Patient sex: M
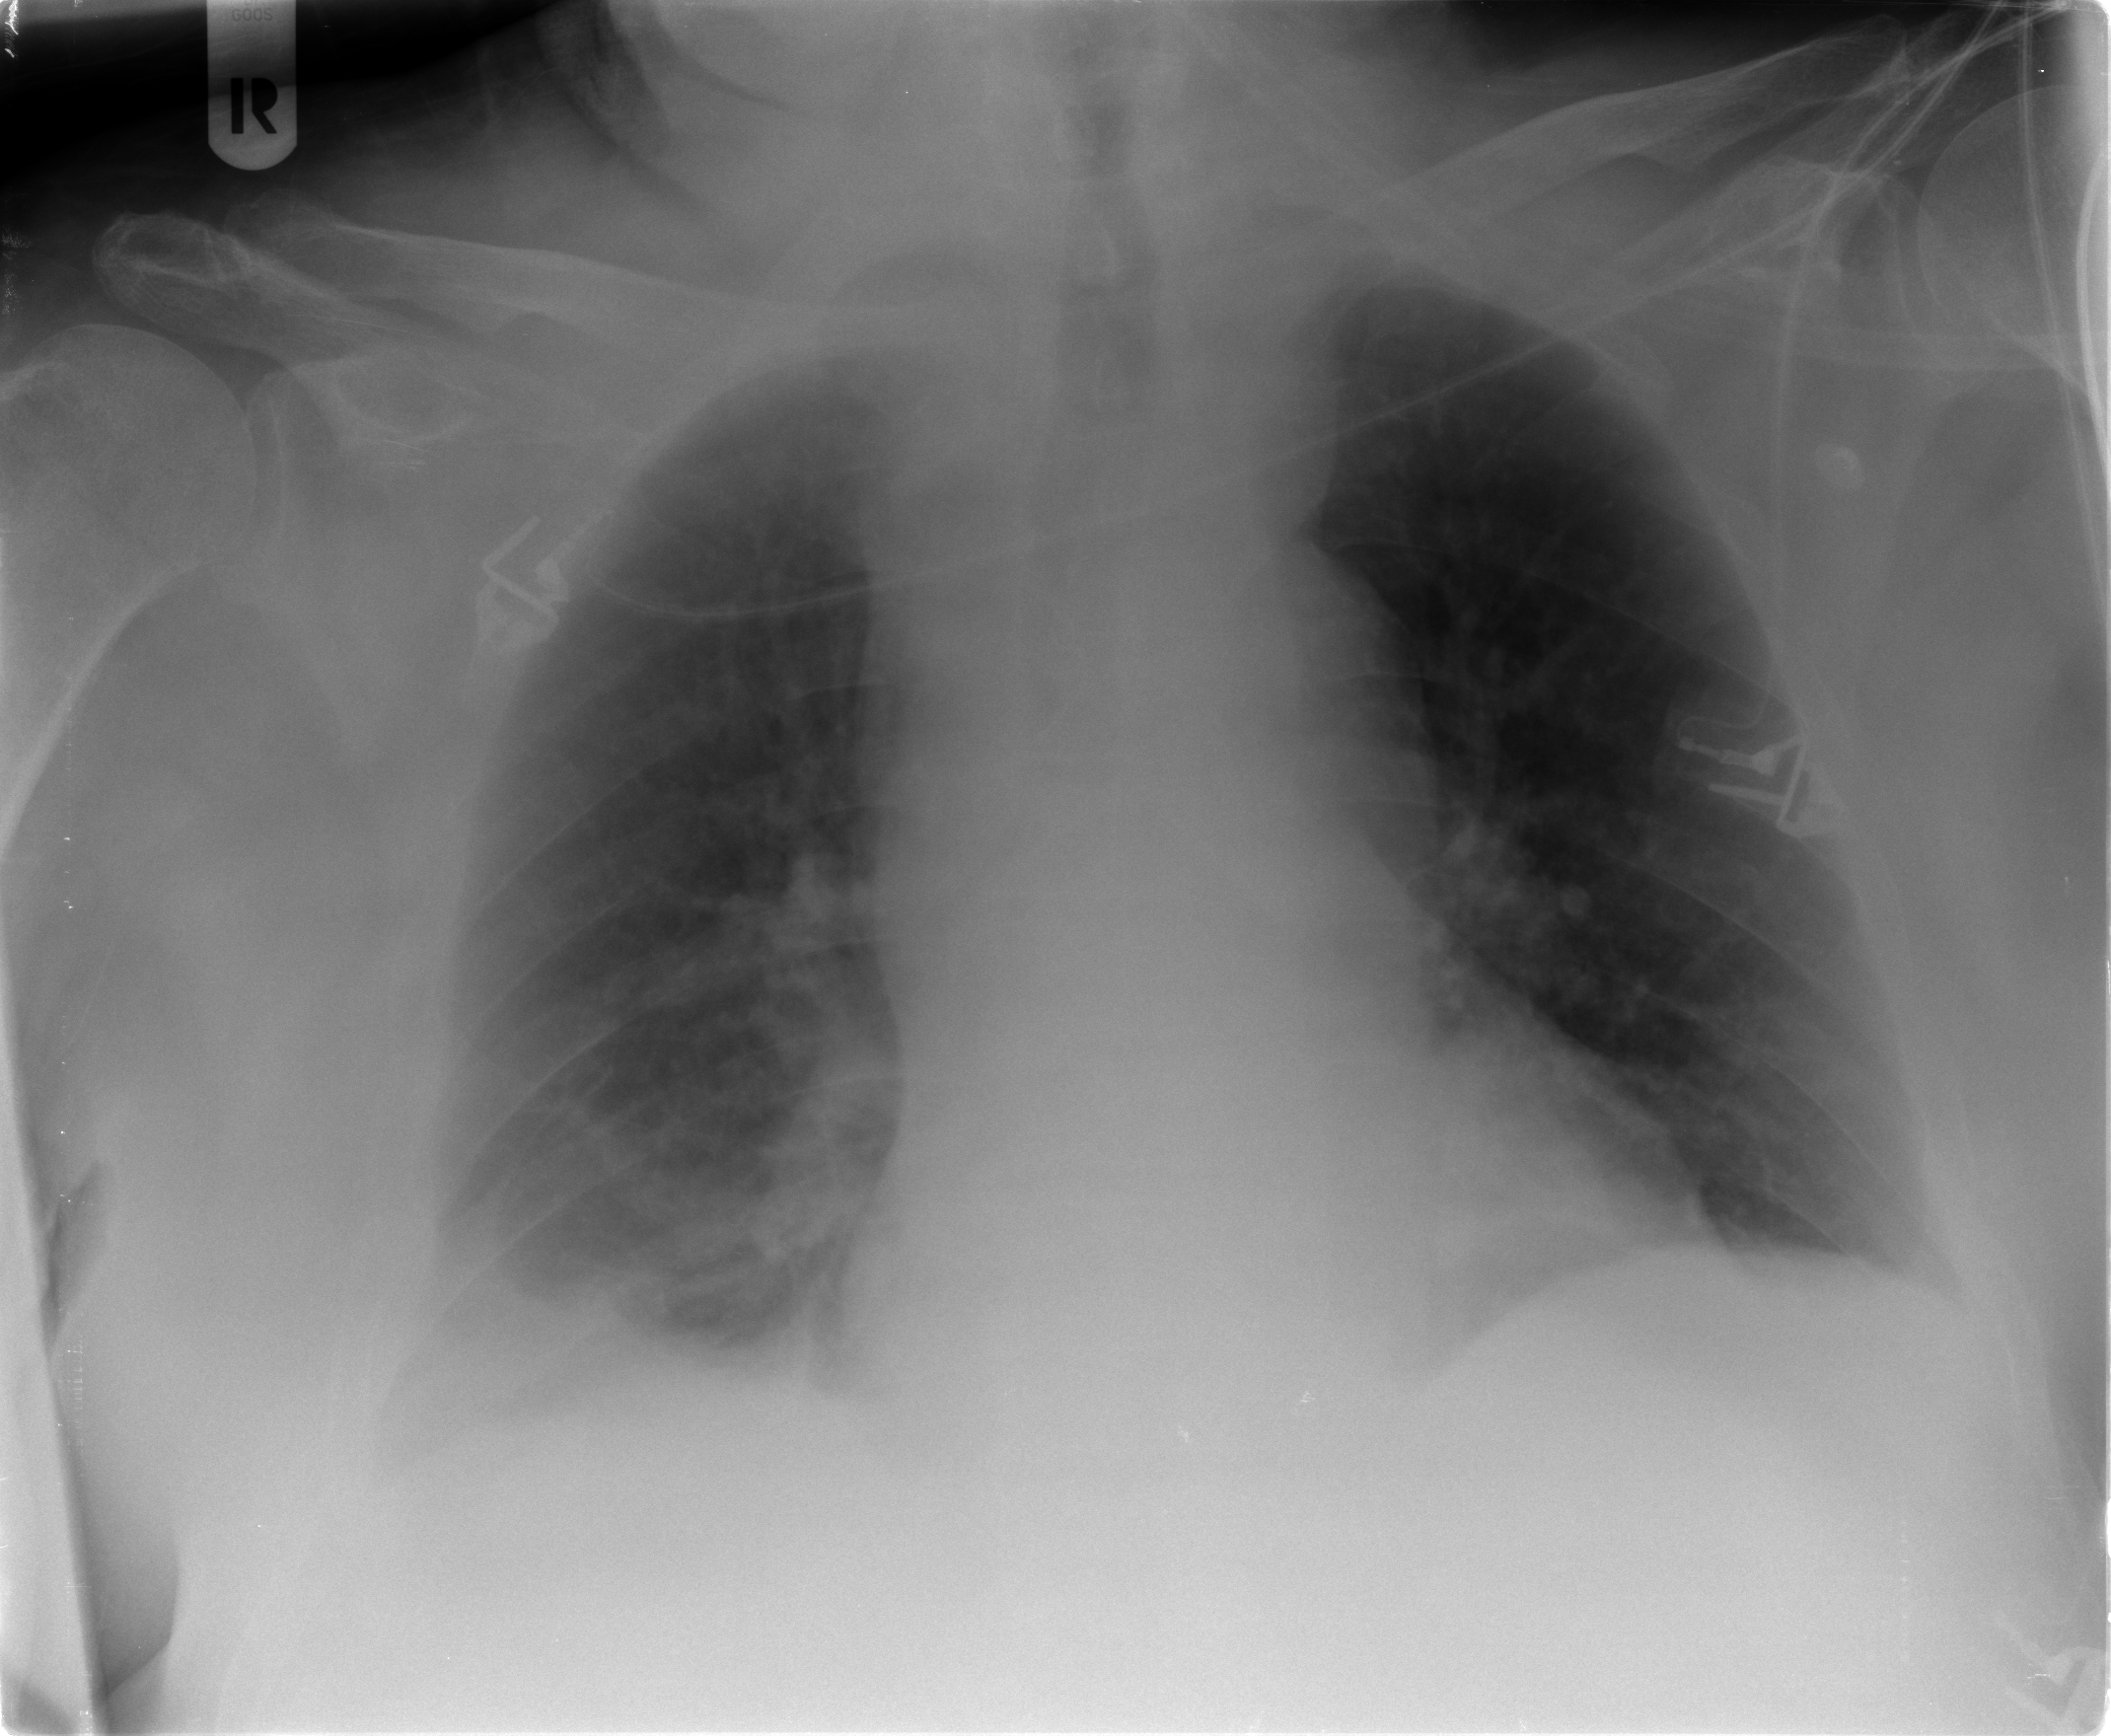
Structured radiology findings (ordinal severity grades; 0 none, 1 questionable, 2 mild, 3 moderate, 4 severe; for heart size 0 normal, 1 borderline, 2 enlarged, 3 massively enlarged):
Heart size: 0
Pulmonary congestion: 2
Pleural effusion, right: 1
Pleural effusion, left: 0
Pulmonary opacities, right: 1
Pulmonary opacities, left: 0
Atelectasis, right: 2
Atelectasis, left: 0